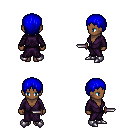
a pixel art fantasy rpg character, female body template, human, dark skin, purple robe, teal pants, blue plain hairstyle, metal boots, dagger, four views (front, back, left, right), 2x2 character sprite sheet, small pixel art, hard edges, no anti-aliasing